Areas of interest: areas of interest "Hunan Province Exhibition Hall"
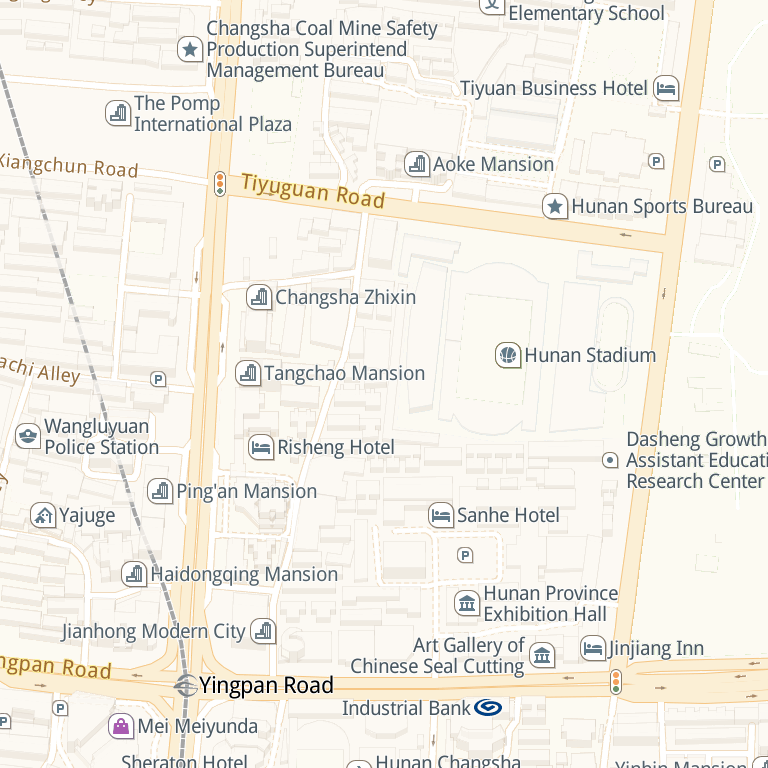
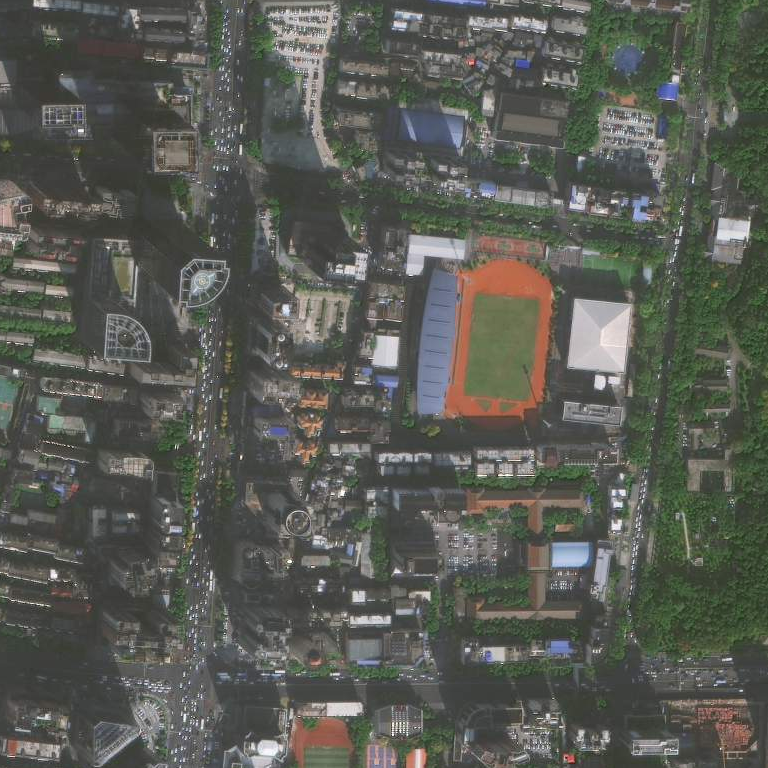